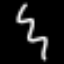
Label: squiggle